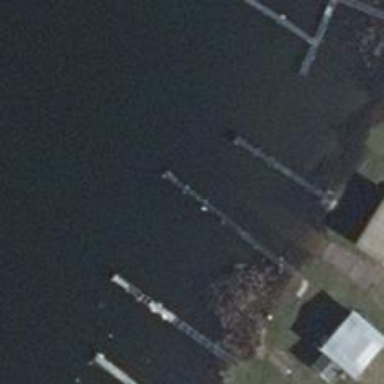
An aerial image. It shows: Man-made pier.